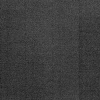
Atmospheric dust classification: dusty